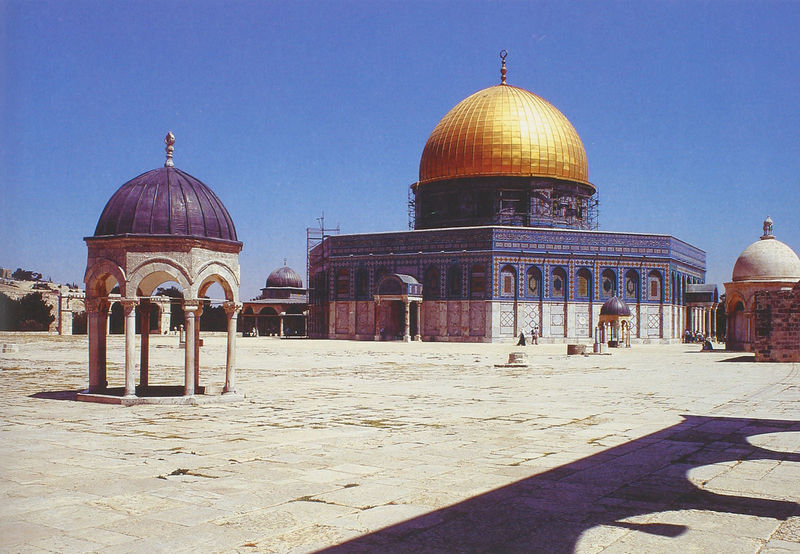
Titel: Felsendom
Institution: Jerusalem
Schlagwörter: blau, himmel, schatten, säulen, gebäude, architektur, gold, turm, platz, kuppel, metall, tor, foto, fotografie, bögen, arkade, glaube, moschee, orient, religion, türmchen, halbmond, mosaik, kapitelle, portal, arabisch, rundbögen, pavillon, jerusalem, islam, vergoldung, achteck, achteckig, erbe, sechseck, gotteshaus, sechseckig, mekka, plättchen, mosche, säueln, baluer himmel